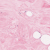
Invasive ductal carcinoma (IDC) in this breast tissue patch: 0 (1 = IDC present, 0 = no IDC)